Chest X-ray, AP view. Patient: 71 years old, sex F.
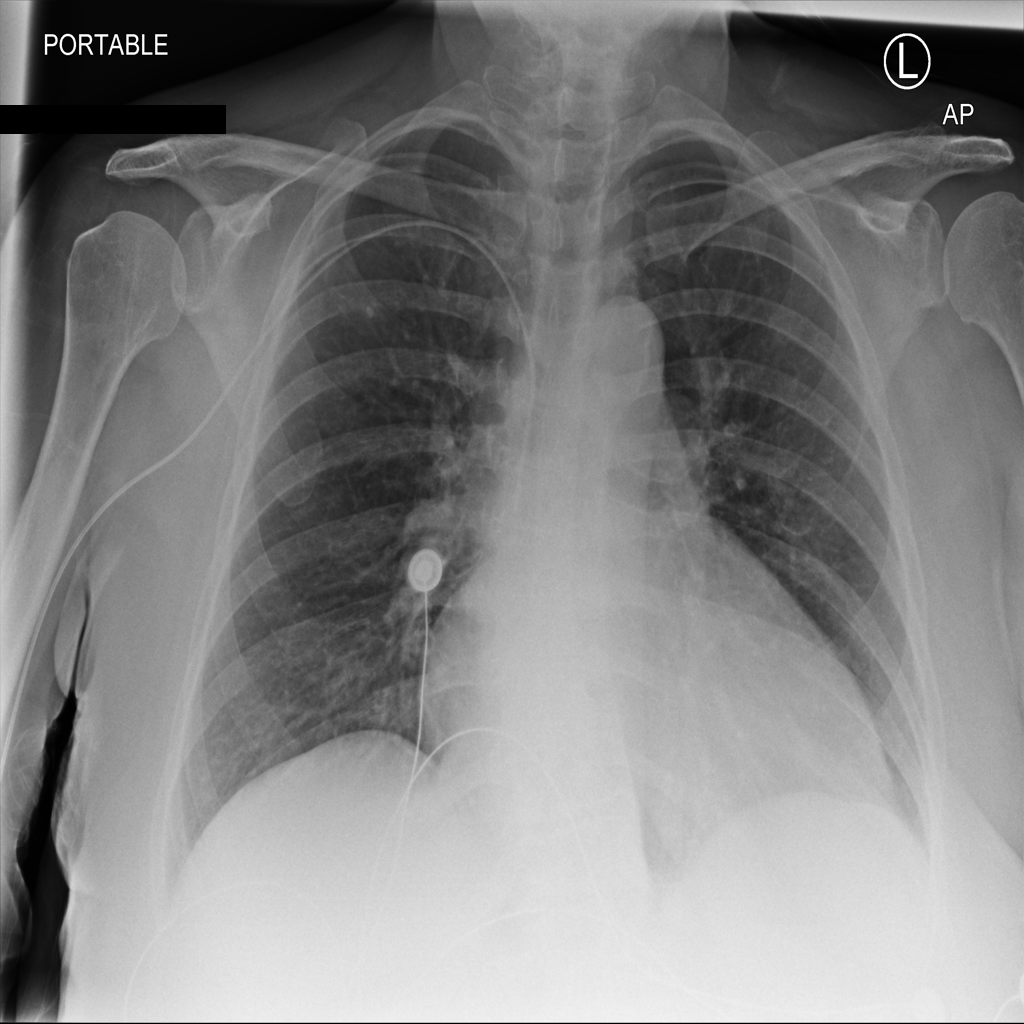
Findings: Cardiomegaly